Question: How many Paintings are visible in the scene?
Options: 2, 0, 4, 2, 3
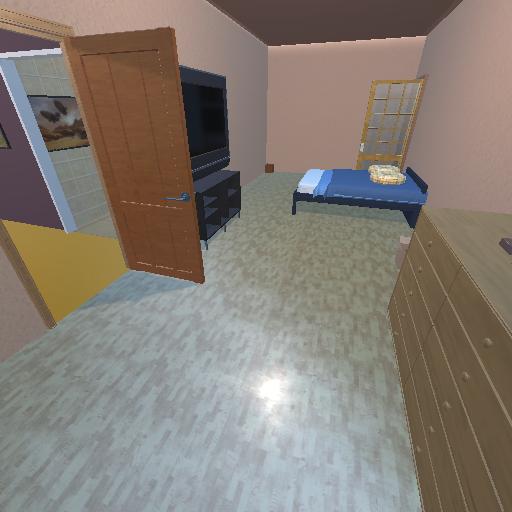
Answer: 2